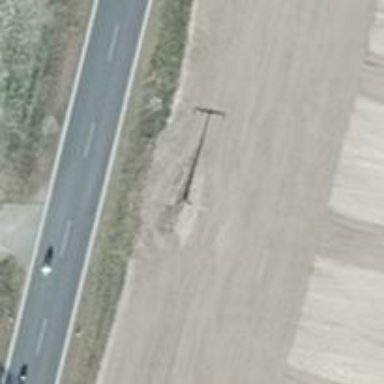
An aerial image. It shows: Power pole.